Question: Code:
'''
private void loadViewTemplates(string path)
{
foreach (string file in Directory.GetFiles(path, "*.txt"))
{
ToolStripItem subItem = new ToolStripMenuItem();
viewTemplatesToolStripMenuItem.DropDownItems.Add(subItem);
}
}
'''
I have three files in the source directory, they seem to appear as the menu subitem, but the file names did not appear.

Is there a way I can make the file names' appear instead of invisible? Your help would be much appreciated. Thank you!
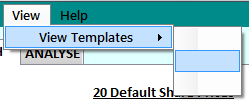
Answer: Missing the
'''
subItem.Text = Path.GetFileNameWithoutExtension(file);
'''
<URL>
'''
ToolStripItem.Text - Gets or sets the text that is to be displayed on the item.
'''
So the code will be
'''
private void loadViewTemplates(string path)
{
foreach (string file in Directory.GetFiles(path, "*.txt"))
{
ToolStripItem subItem = new ToolStripMenuItem();
subItem.Text = Path.GetFileNameWithoutExtension(file);
viewTemplatesToolStripMenuItem.DropDownItems.Add(subItem);
}
}
'''